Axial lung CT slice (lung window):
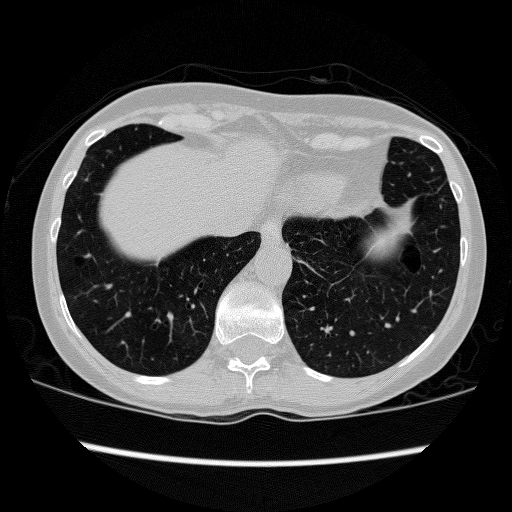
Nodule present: no